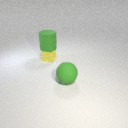
small yellow metal cube below large green rubber cylinder